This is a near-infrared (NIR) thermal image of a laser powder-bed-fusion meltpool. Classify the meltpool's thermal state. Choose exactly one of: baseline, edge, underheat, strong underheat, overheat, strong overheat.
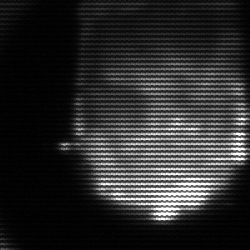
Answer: edge